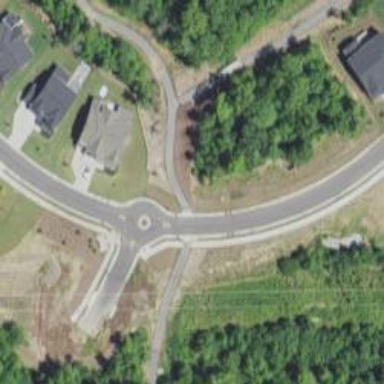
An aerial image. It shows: Mini roundabout on the road.